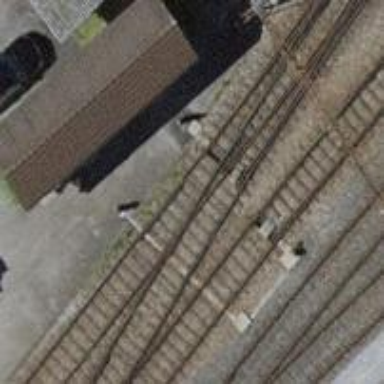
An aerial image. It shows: Railway switch.